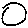
Label: circle